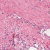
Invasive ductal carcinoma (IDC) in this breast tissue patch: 1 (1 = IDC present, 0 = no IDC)